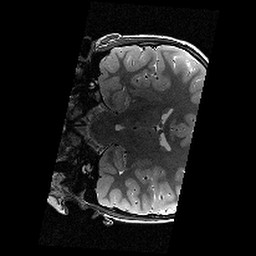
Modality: T2w
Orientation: coronal
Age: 12
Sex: male
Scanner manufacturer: siemens
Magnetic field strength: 3 T
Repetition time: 8.46 s
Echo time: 0.067 s